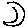
Label: moon